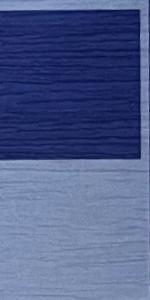
Label: Empty